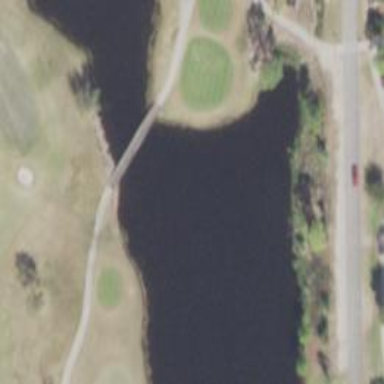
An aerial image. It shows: Pathway leading to bridge support.